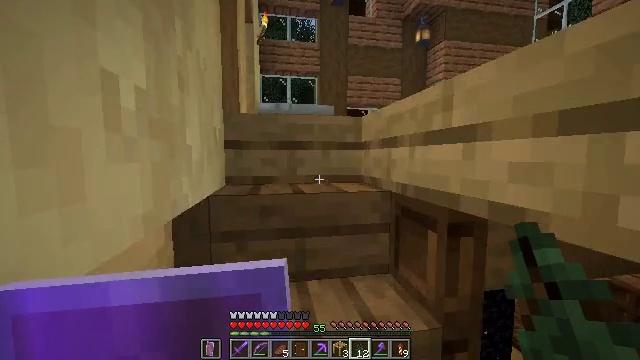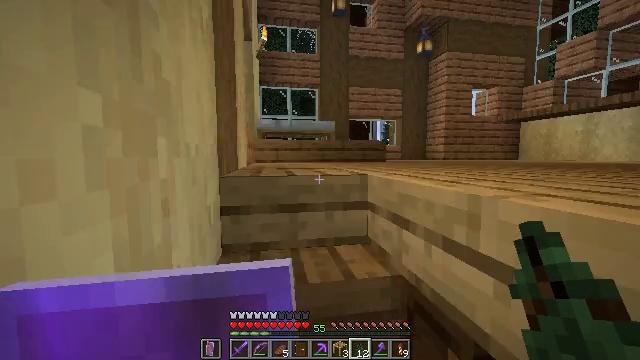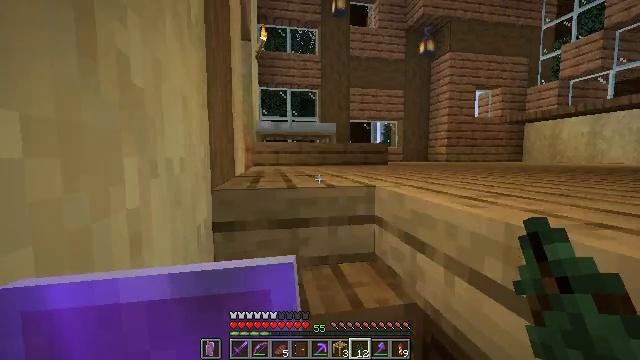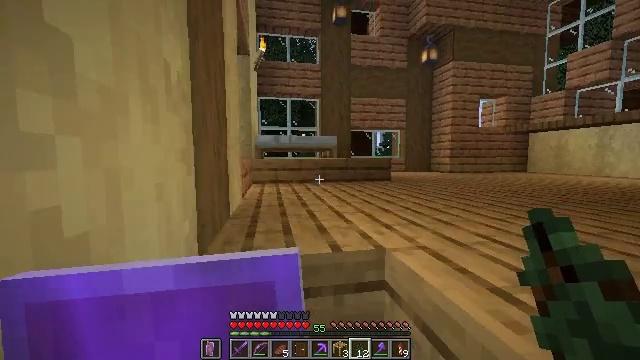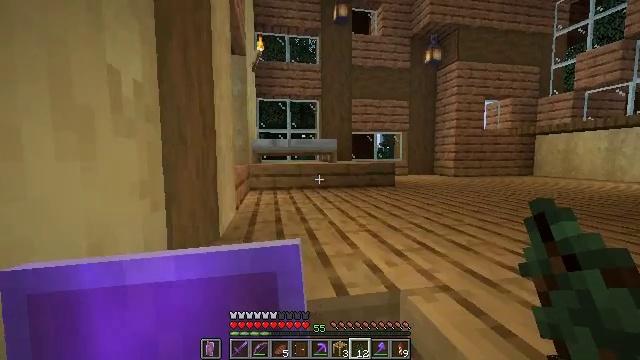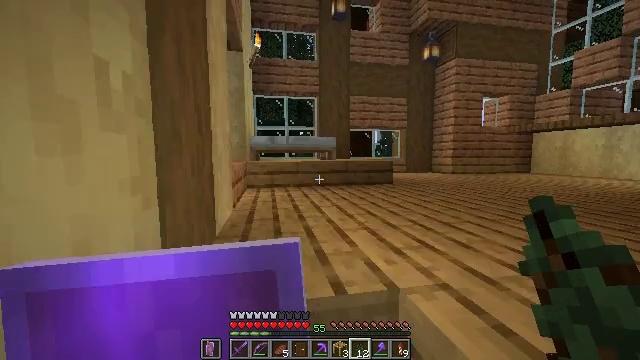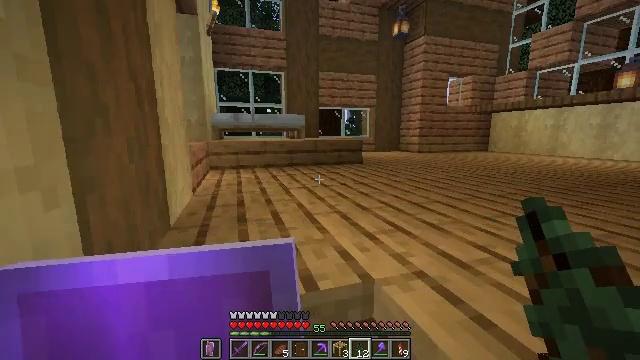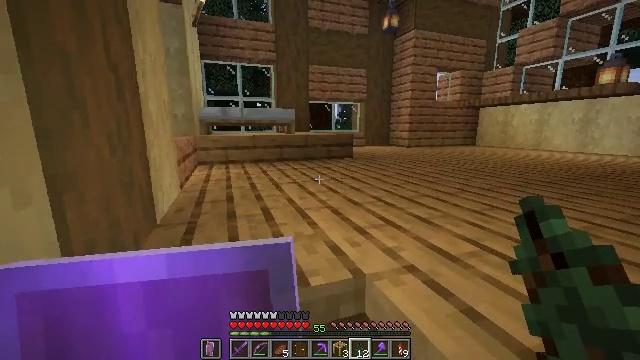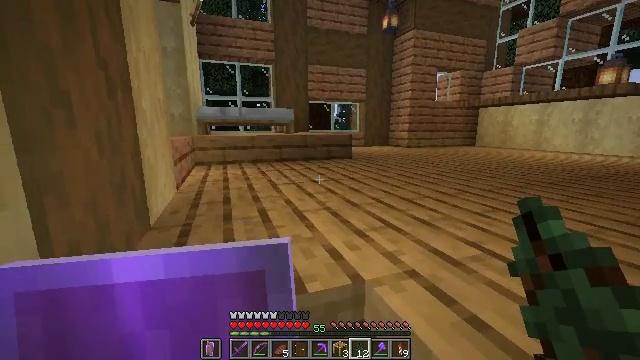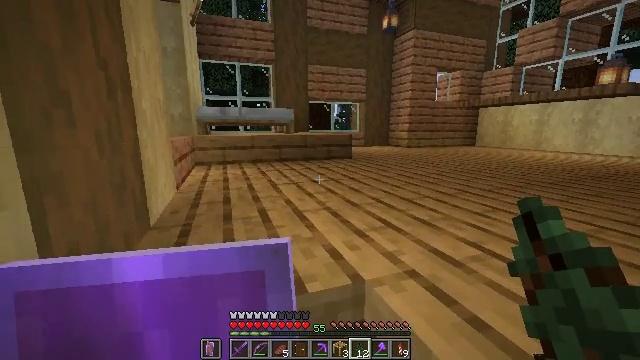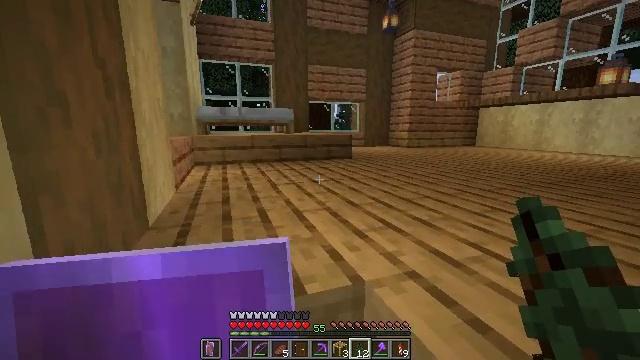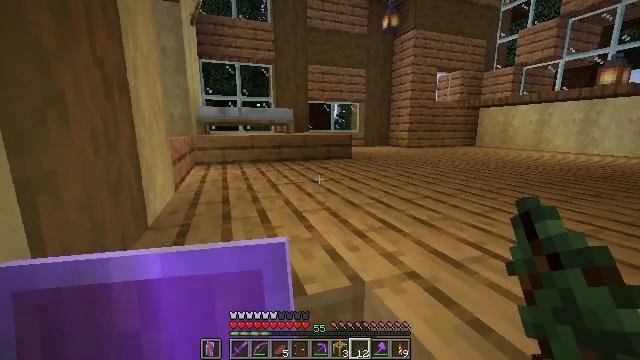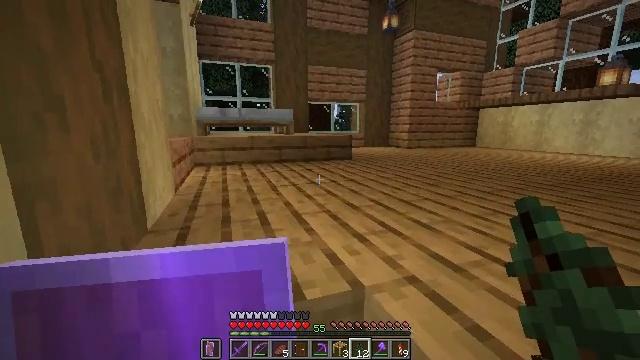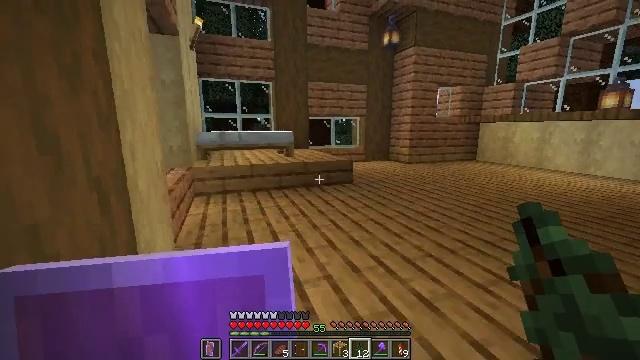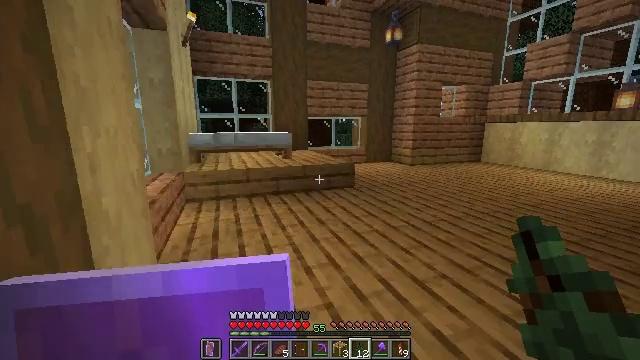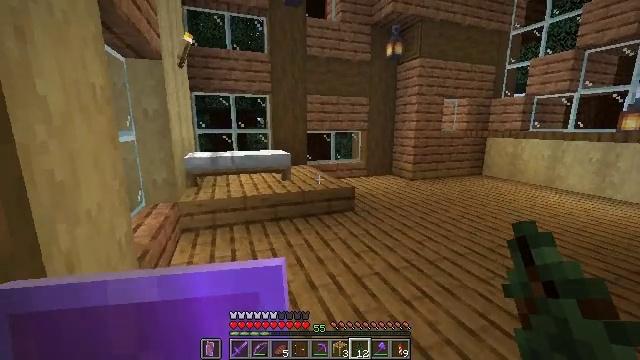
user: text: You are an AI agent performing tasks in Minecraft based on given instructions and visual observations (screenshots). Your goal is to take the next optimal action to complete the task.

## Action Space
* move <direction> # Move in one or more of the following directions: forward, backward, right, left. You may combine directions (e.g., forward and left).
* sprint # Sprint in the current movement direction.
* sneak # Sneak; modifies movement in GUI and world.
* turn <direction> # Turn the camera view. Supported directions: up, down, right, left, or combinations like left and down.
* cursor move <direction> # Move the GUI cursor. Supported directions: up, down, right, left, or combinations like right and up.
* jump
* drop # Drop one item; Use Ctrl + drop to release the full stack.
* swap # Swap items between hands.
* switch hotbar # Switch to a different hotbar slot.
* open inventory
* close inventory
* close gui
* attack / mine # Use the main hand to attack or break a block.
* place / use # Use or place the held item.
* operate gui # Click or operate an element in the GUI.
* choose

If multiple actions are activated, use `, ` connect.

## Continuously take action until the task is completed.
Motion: motion action
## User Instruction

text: Gather items from the brown shulker box by mining it.
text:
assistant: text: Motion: move forward
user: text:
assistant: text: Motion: move forward
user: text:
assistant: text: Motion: move forward
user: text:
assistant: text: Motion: move forward
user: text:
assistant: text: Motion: no_op
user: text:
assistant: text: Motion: turn right and down
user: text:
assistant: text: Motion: turn right and down
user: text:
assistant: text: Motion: no_op
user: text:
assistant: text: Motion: no_op
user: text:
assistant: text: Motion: no_op
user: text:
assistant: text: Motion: no_op
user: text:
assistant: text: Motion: move forward
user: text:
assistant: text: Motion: move forward
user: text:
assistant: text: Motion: move forward
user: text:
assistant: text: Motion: move forward
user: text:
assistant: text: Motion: move forward
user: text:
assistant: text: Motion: move forward
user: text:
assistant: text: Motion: move forward
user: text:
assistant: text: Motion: move forward
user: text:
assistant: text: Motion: move forward
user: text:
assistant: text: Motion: move forward
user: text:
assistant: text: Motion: move forward
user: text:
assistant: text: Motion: move forward
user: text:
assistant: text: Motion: move forward
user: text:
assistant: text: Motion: move forward
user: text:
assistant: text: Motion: move forward
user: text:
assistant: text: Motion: move forward
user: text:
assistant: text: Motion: no_op
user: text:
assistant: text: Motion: no_op
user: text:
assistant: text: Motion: no_op